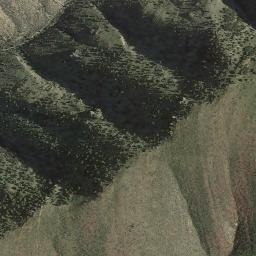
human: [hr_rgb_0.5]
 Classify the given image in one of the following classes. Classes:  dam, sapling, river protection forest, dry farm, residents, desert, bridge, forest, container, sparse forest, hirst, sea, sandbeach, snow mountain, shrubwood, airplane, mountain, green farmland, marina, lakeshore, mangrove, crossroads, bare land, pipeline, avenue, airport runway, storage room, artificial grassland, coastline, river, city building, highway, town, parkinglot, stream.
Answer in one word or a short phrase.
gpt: mountain